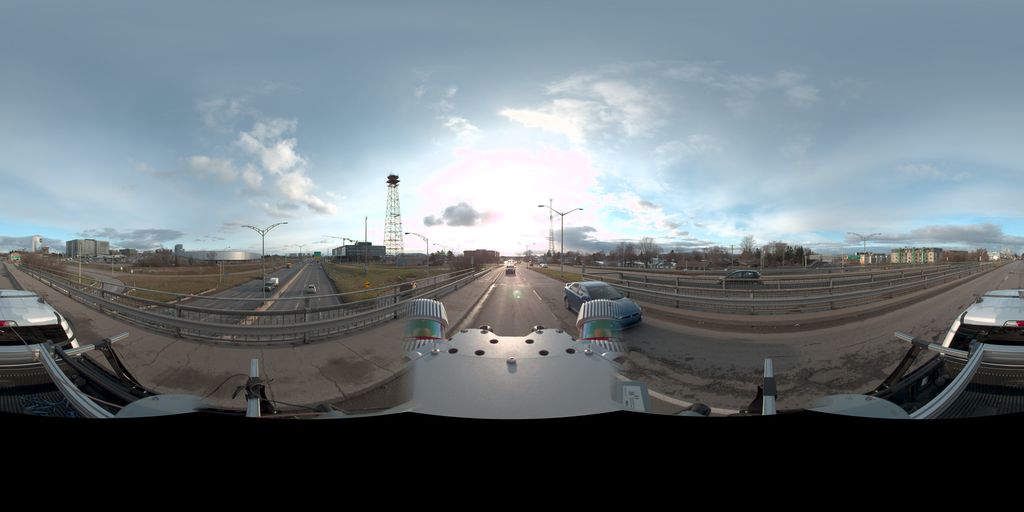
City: quebec_city